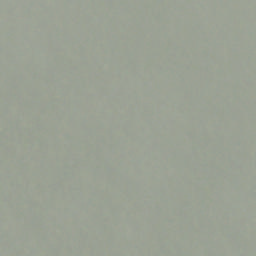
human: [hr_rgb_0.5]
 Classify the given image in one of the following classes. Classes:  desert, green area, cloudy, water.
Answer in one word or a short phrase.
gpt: cloudy